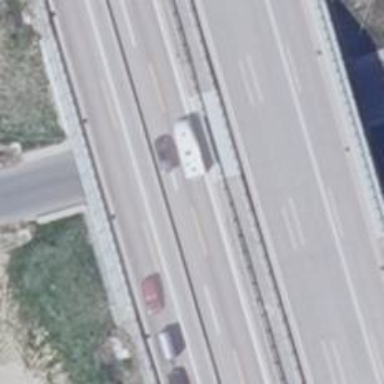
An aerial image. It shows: Motorway bridge with asphalt surface.